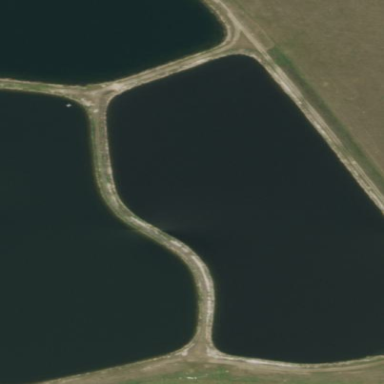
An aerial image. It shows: Irrigation reservoir with water.